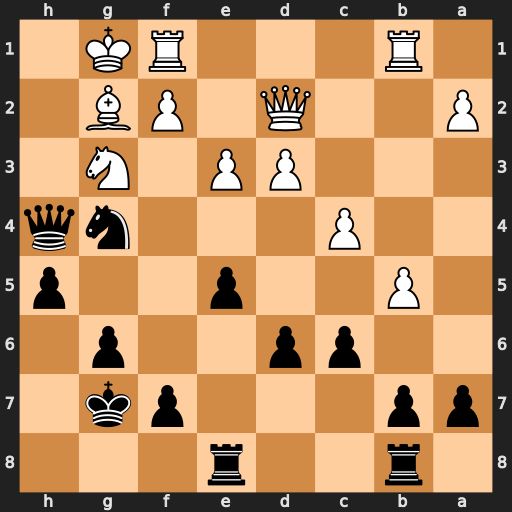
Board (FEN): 1r2r3/pp3pk1/2pp2p1/1P2p2p/2P3nq/3PP1N1/P2Q1PB1/1R3RK1
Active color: b
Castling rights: -
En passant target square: -
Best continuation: Qh2#